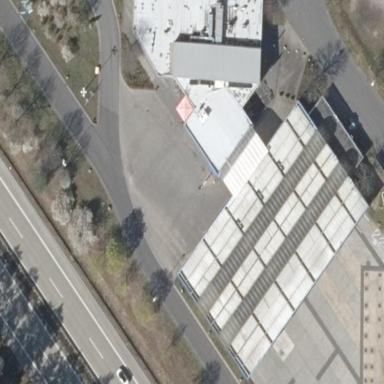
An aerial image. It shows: Flat grey roof.